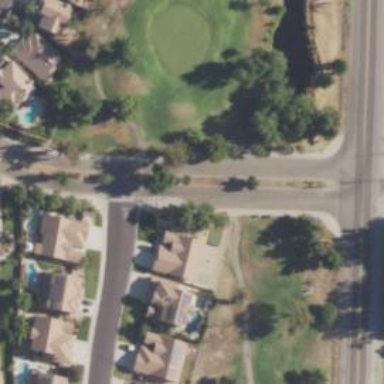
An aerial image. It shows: Path for both roads and golfers.